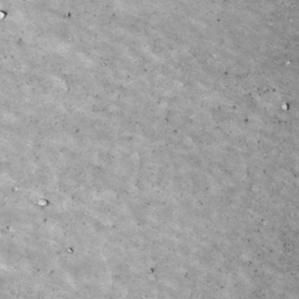
Label: non_frost